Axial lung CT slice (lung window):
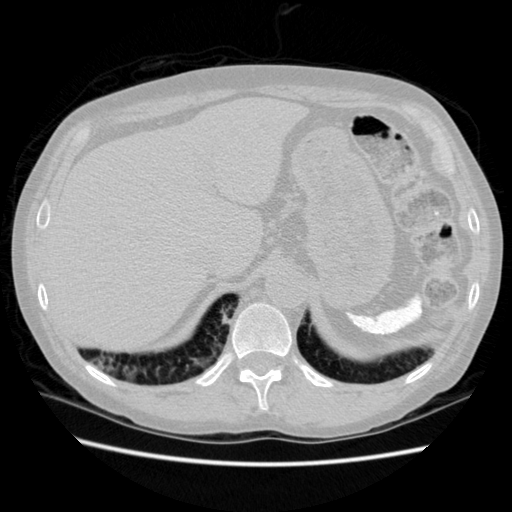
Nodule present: no